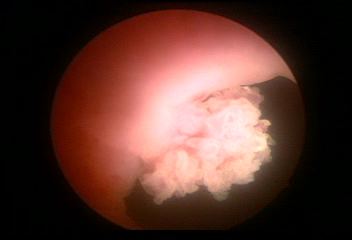
Modality: WLC
Class: Malignant
Subclass: LowGradePapillary
Lesion: L1
Stage: Ta
Morphology: Papillary
Bladder cancer association: Yes
Annotated structures: Tumor